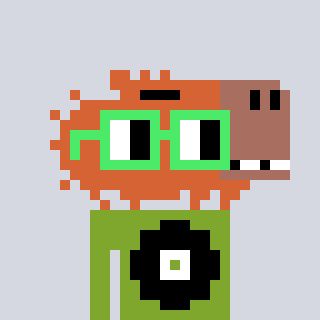
a pixel art character with square light green glasses, a capybara-shaped head and a slimegreen-colored body on a cool background